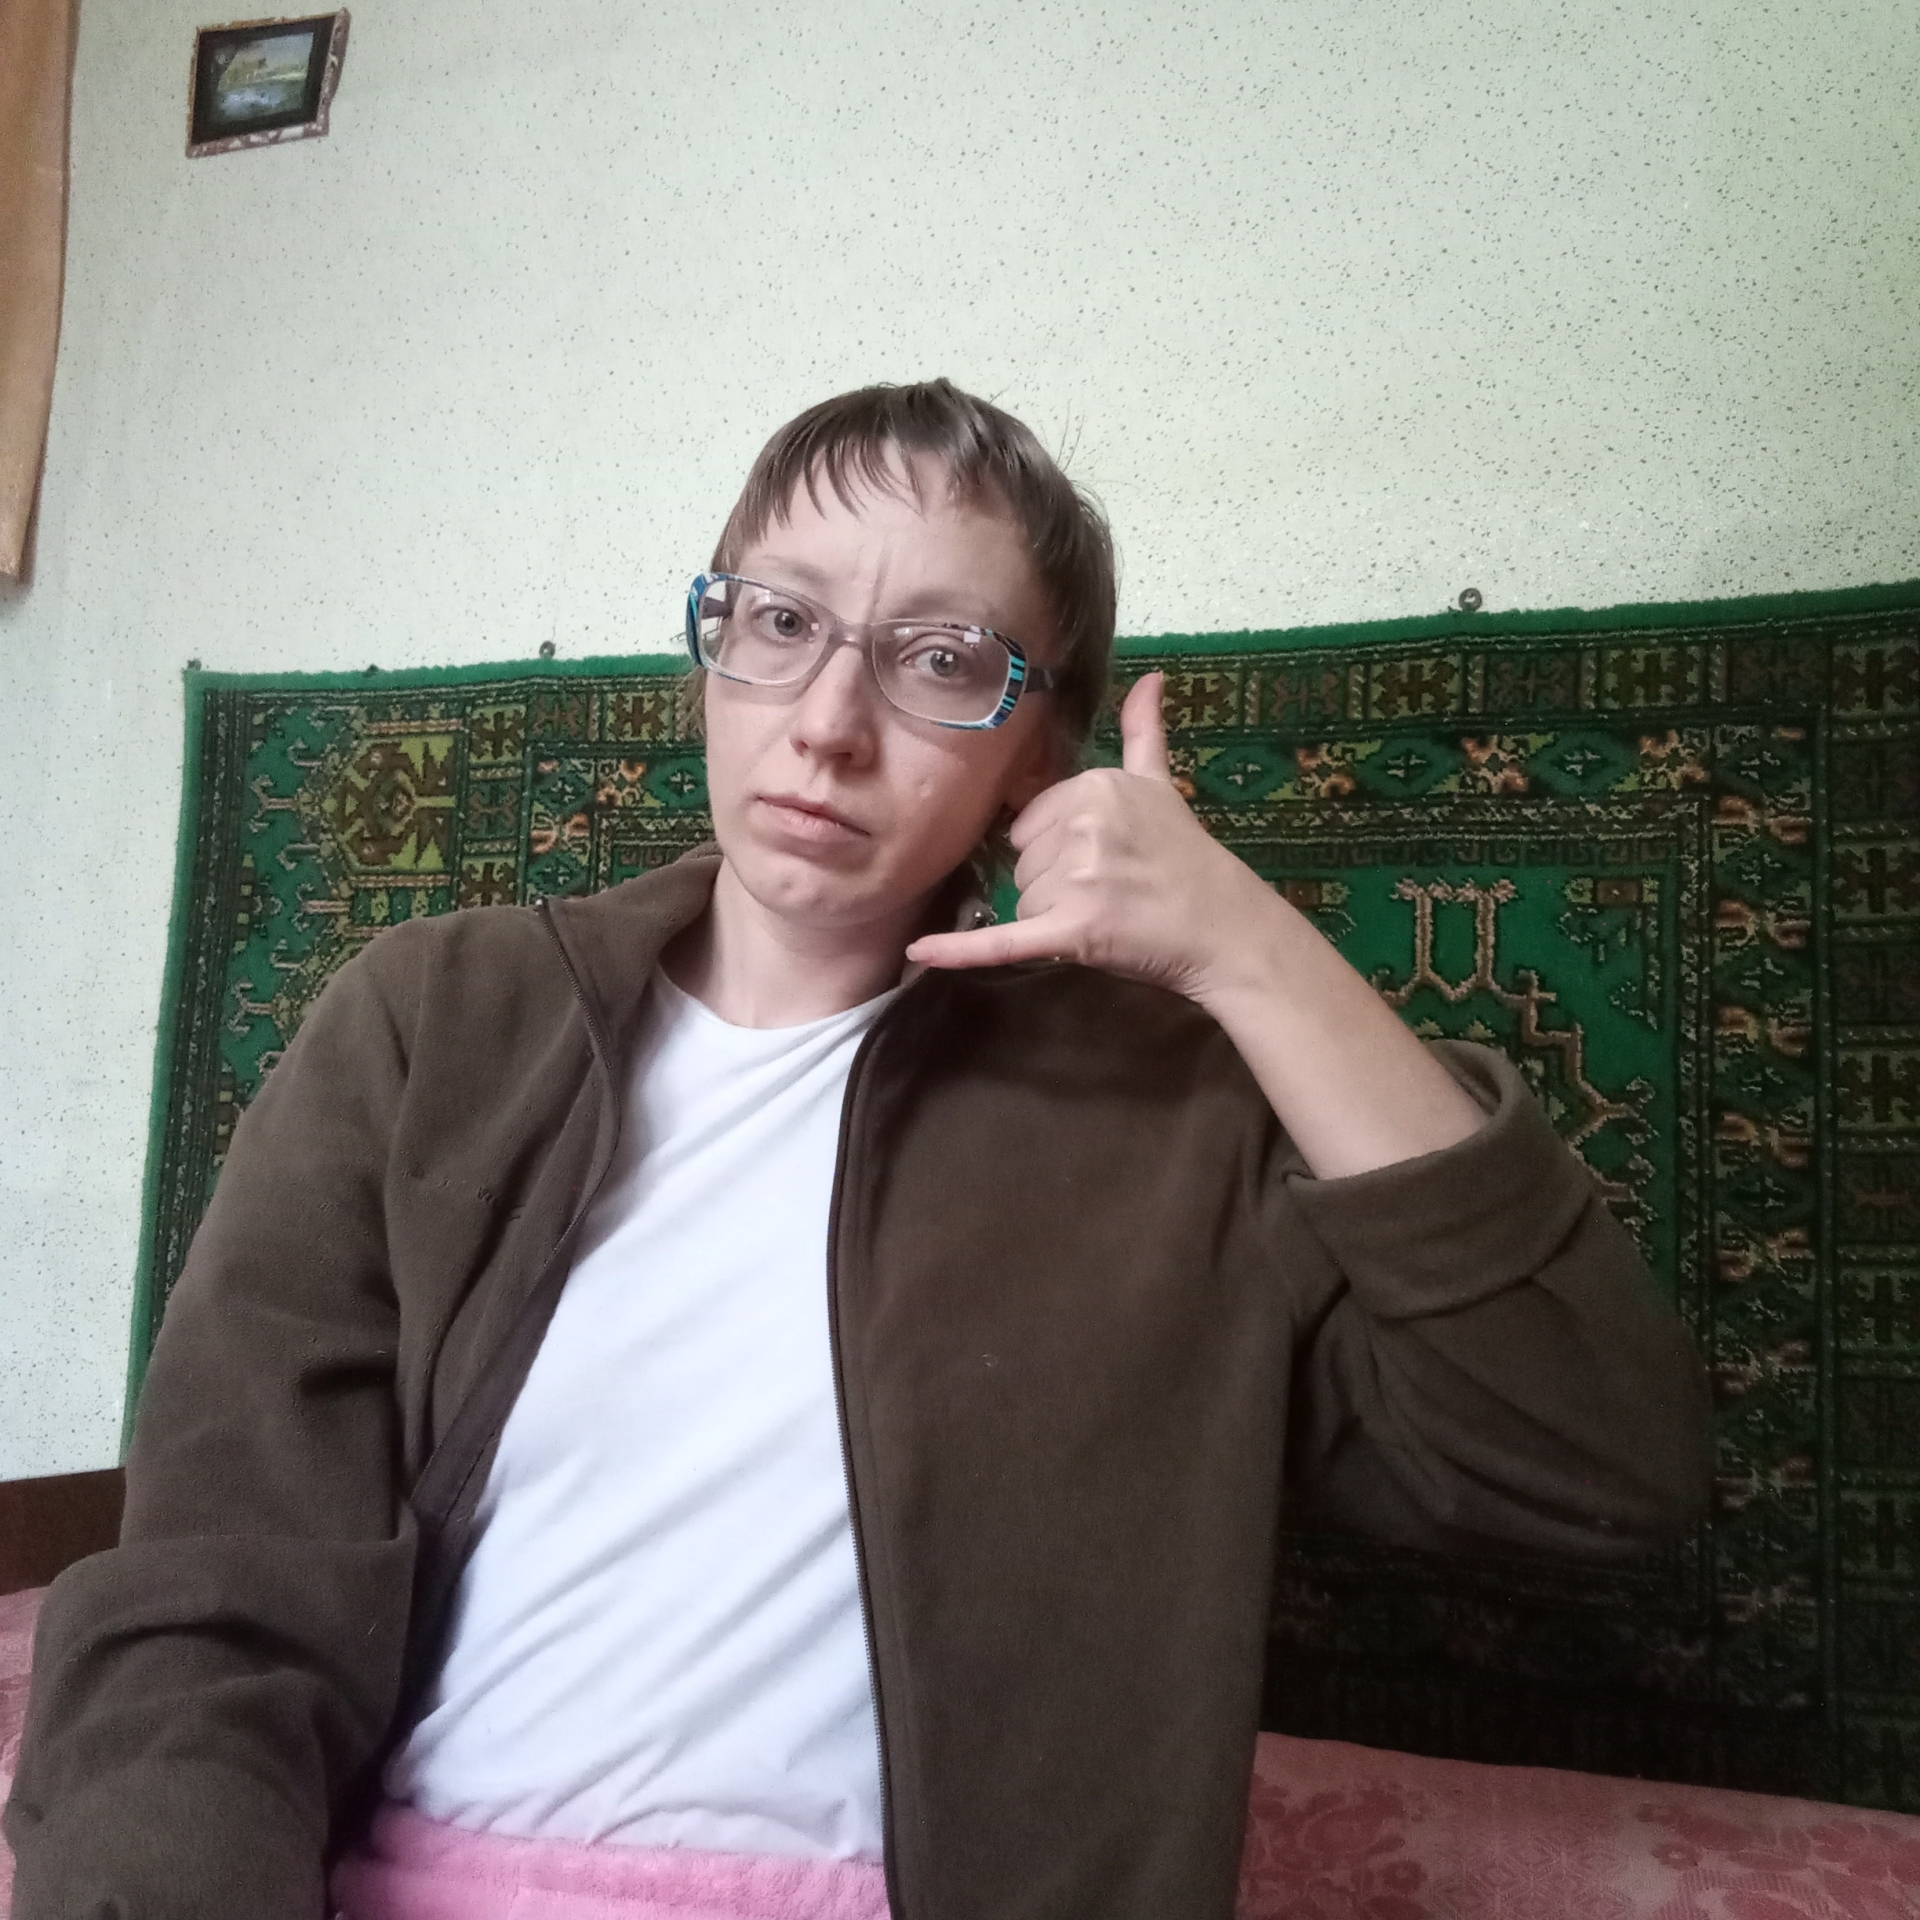
Label: clear